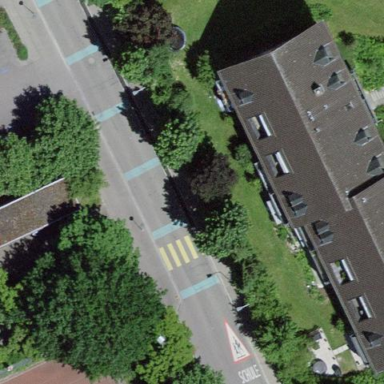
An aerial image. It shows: Gabled roof on building that houses apartments.